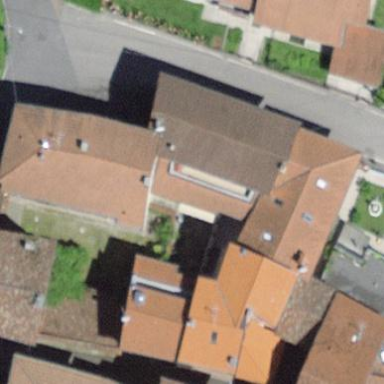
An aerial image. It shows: Hipped roof apartment building.